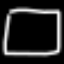
Label: square